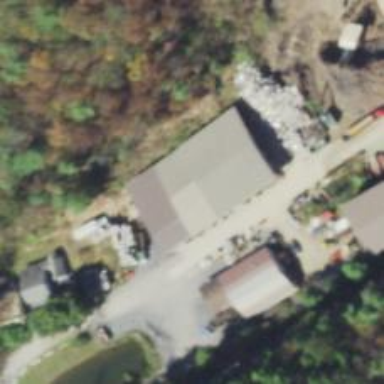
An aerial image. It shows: Scrap yard located in industrial area.